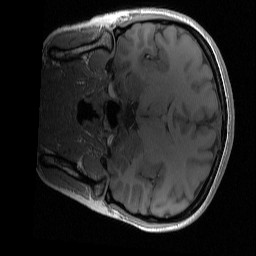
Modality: T1w
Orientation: coronal
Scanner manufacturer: siemens
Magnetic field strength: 3 T
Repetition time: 2 s
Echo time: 0.0022 s